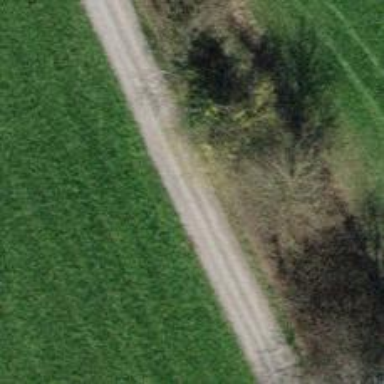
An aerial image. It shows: Agricultural track with grade3 track type suitable for agricultural vehicles.